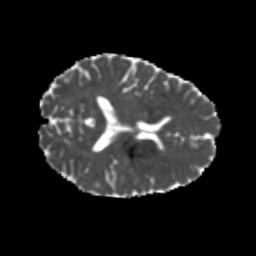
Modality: MD
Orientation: axial
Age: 21
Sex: male
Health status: healthy
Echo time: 0.074 s